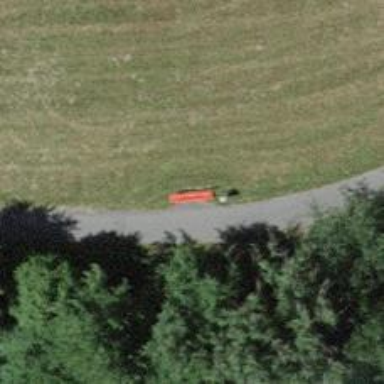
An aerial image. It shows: Bench for seating.